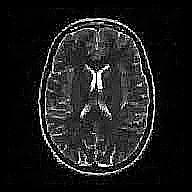
Label: notumor